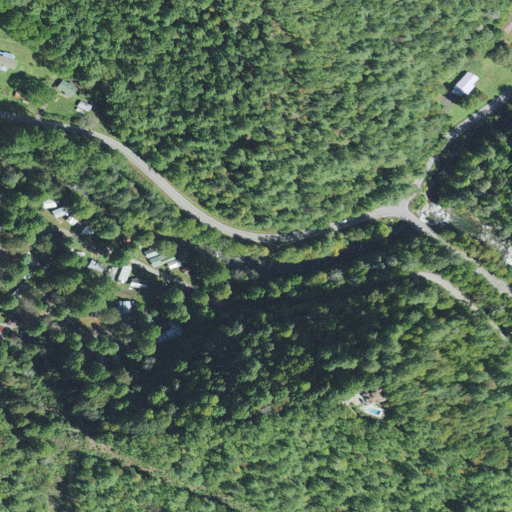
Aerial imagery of valley in North Carolina named Big Cove containing mixed forest, open development, deciduous forest, evergreen forest, low intensity development, and medium intensity development